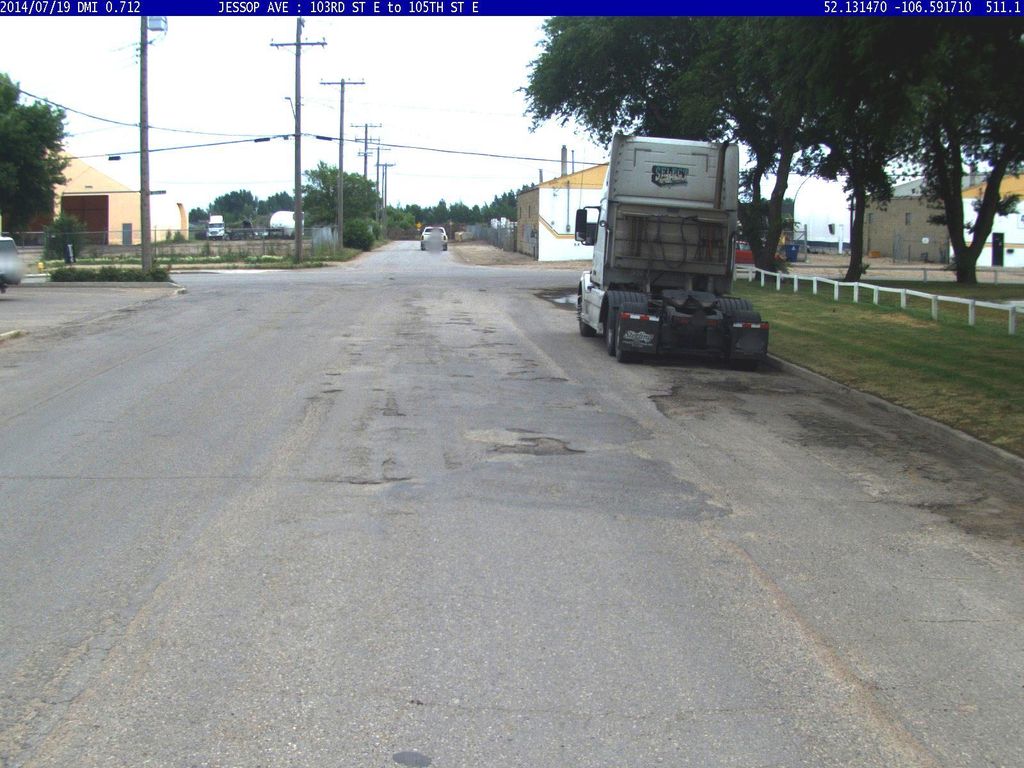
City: saskatoon